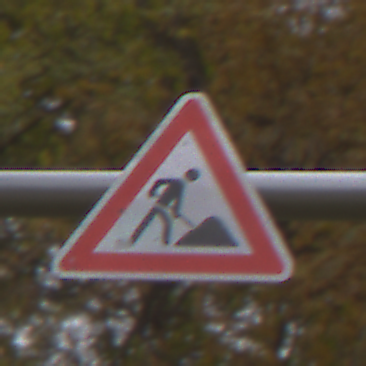
Verkehrszeichen: Arbeitsstelle
Umgebung: Outdoor, Nature
Tageszeit: MorningAfternoon
Wetter: Overcast
Licht: Natural
Jahreszeit: Autumn
Kontrast: LowContrast